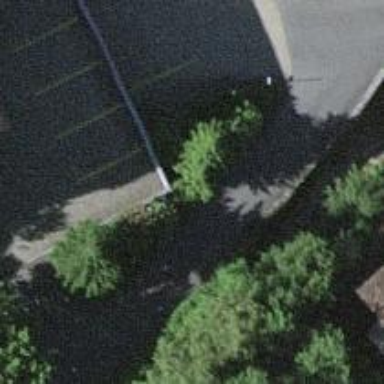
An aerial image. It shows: Retaining wall.